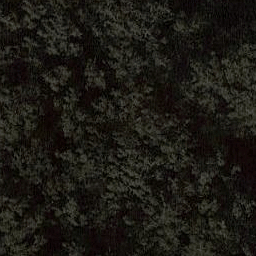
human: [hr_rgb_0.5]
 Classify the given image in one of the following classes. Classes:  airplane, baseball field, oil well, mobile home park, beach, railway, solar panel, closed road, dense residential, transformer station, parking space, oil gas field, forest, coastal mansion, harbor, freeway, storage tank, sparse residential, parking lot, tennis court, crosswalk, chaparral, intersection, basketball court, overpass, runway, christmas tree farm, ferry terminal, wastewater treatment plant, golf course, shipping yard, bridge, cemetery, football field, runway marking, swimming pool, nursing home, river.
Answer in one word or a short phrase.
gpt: forest